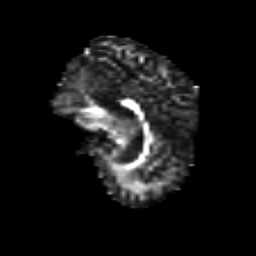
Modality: FA
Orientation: sagittal
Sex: male
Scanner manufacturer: siemens
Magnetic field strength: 3 T
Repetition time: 5 s
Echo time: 0.071 s